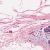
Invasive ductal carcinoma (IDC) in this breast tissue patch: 0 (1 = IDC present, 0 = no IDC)